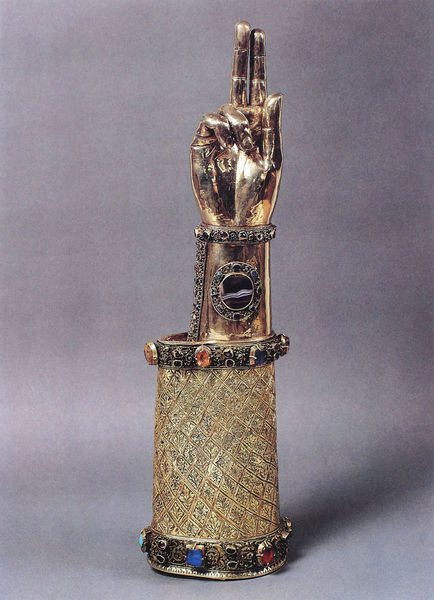
Titel: Armreliquiar der hl. Elisabeth
Institution: Bendorf-Sayn, Sammlung des Fürsten zu Sayn-Wittgenstein-Sayn
Schlagwörter: hand, finger, gold, edelsteine, segen, schwur, reliquar, schwurhand, goldhand